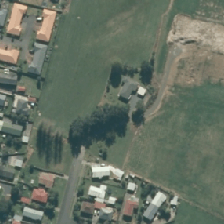
Land cover: urban_parkland